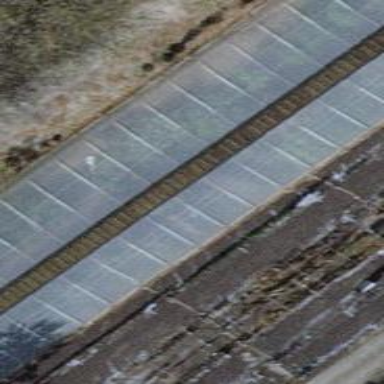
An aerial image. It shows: Greenhouse.